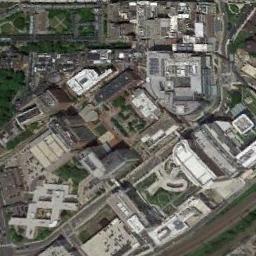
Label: commercial_area